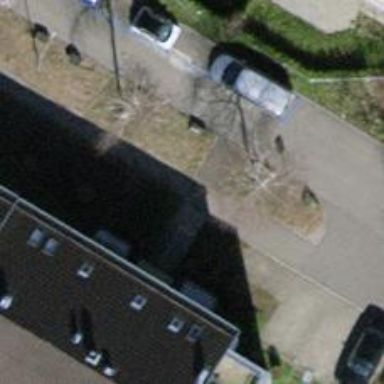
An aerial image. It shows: Unpaved sidewalk along the footway.